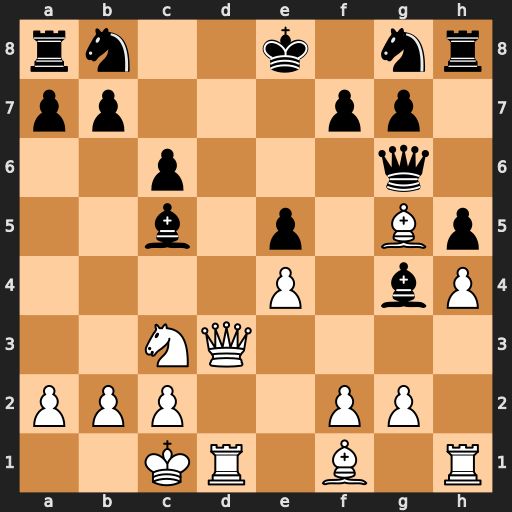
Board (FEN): rn2k1nr/pp3pp1/2p3q1/2b1p1Bp/4P1bP/2NQ4/PPP2PP1/2KR1B1R
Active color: w
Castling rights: kq
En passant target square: -
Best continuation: Qd8#